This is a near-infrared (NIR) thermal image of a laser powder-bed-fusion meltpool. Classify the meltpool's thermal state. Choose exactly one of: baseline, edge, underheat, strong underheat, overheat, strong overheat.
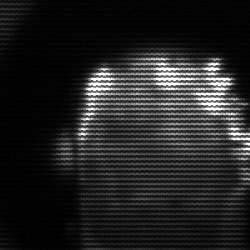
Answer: baseline